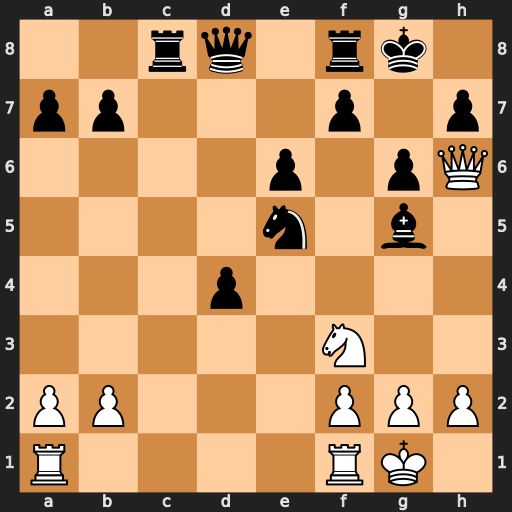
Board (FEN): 2rq1rk1/pp3p1p/4p1pQ/4n1b1/3p4/5N2/PP3PPP/R4RK1
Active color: w
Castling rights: -
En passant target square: -
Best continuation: Nxg5 Qxg5 Qxg5